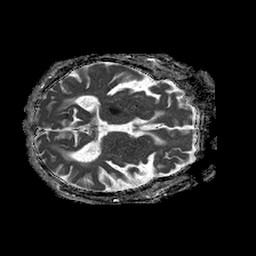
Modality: ADC
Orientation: axial
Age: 84
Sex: female
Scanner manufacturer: philips
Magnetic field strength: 1.5 T
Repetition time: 4.6 s
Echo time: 0.08517 s